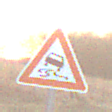
Verkehrszeichen: SchleuderOderRutschgefahr
Umgebung: Outdoor, Nature
Tageszeit: SunriseSunset
Wetter: Clear
Licht: Natural
Jahreszeit: Winter
Kontrast: LowContrast